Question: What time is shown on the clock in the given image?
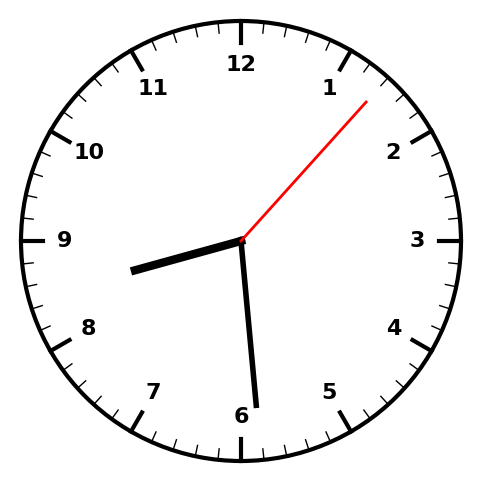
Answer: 08:29:07